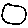
Label: circle